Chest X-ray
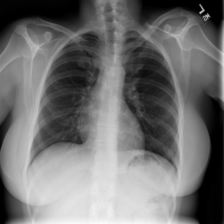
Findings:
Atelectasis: negative
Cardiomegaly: negative
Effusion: negative
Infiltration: negative
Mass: negative
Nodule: negative
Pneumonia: negative
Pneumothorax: negative
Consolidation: negative
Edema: negative
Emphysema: negative
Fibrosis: negative
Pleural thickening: negative
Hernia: negative